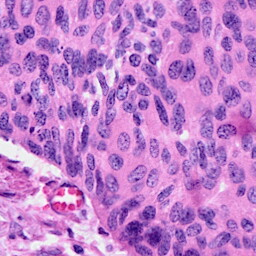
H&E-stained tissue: Cervix